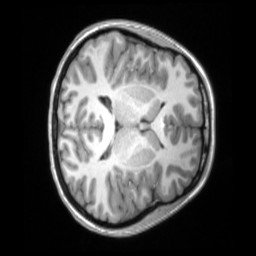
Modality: T1w
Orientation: axial
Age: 18
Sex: female
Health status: ill
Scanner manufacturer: siemens
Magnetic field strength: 3 T
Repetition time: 2.2 s
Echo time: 0.00157 s